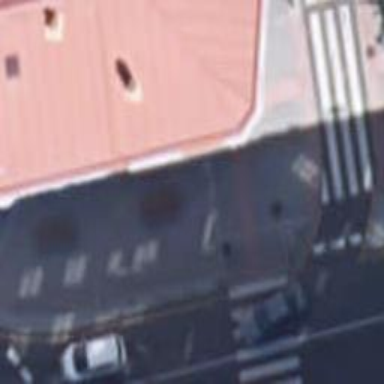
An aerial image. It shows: Furniture shop.